Question: I am building this little calculator where there is only one input field and when user submits the data, I want form to do 2 calculations and display the results in separate divs.
In the first div, I want to whatever user puts in the input area and multiply it by 0.017 (result goes into first div). For the second calculation, I want to multiply the whatever value was put into the input field by 0.170 and display the result in a separate div. Please see the image for visual rep.

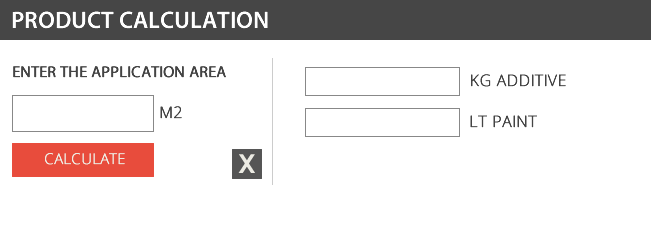
Answer: Essentially you are creating two values (one calculation for each field) then setting the inside of the display elements (the DIVs) to the values of the calculations:
'''
var someNumber = 10;
var someNumberAfterCalculationOne = someNumber % 4;
var someNumberAfterCalculationTwo = someNumber - someNumberAfterCalculationOne;
document.getElementById("lt_input").innerHTML = someNumberAfterCalculationOne;
document.getElementById("kg_input").innerHTML = someNumberAfterCalculationTwo;
'''
Here is an example of how you might accomplish this:
<URL>
This approach is a little ugly, but should get you through to the next step.